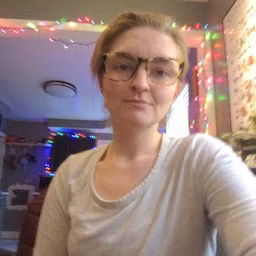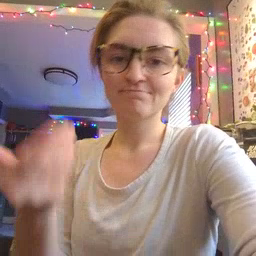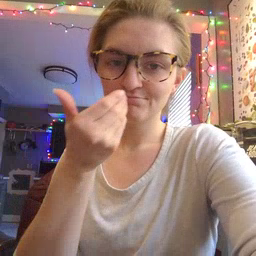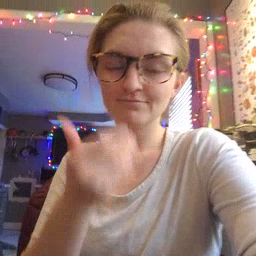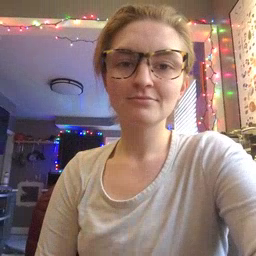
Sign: pizza